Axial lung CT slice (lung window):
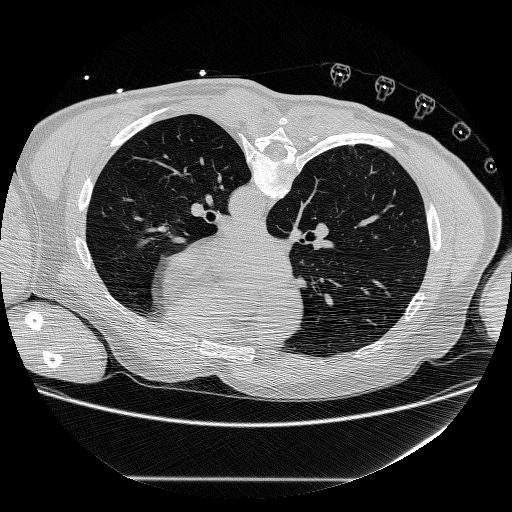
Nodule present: no